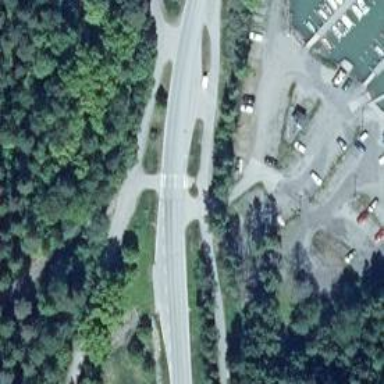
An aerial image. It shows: Uncontrolled crossing on the road.